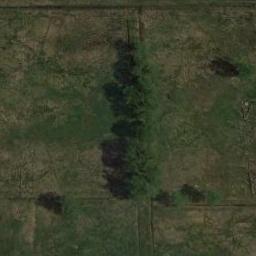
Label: meadow